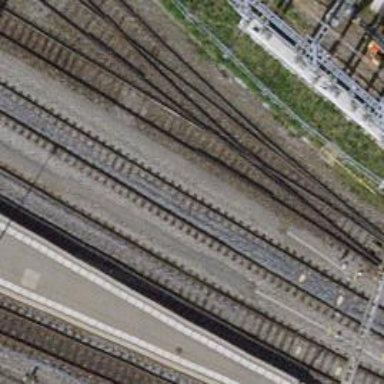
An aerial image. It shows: Railway track with electrified contact lines. This is siding track.